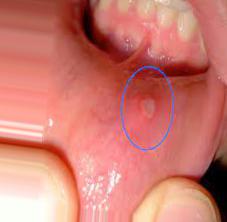
Condition: Mouth Ulcer